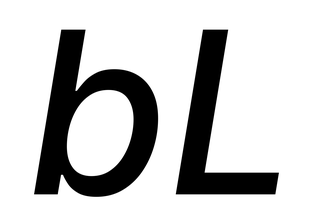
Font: Inter-Italic_Medium_Italic